I will show an image sequence of human cooking. I have annotated the images with numbered circles. Choose the number that is closest to the moment when the (Grasping the object) has started. You are a five-time world champion in this game. Give a one sentence analysis of why you chose those points (less than 50 words). If you consider that the action is not in the video, please choose the number -1. Provide your answer at the end in a json file of this format: {"points": []}
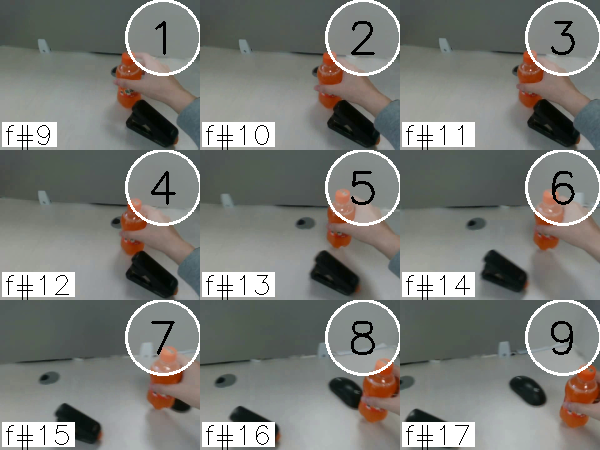
Frame 2 shows the clearest moment of hand-object contact.
{"points": [2]}